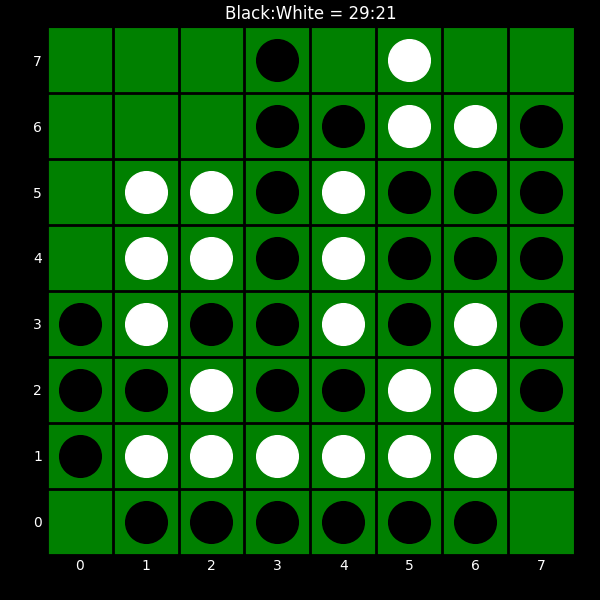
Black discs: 29
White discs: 21